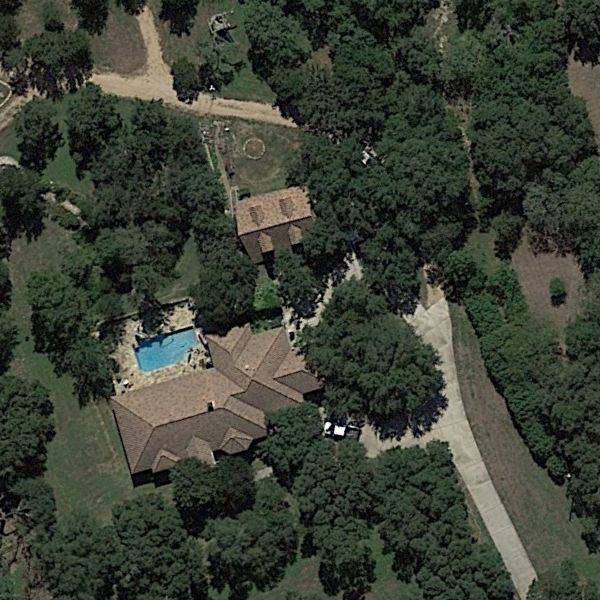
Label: SparseResidential